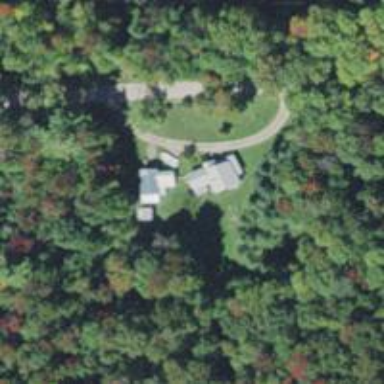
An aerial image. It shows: Driveway.